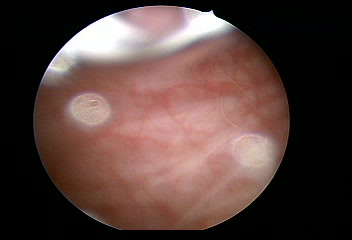
Modality: WLC
Class: Normal mucosa
Bladder cancer association: No